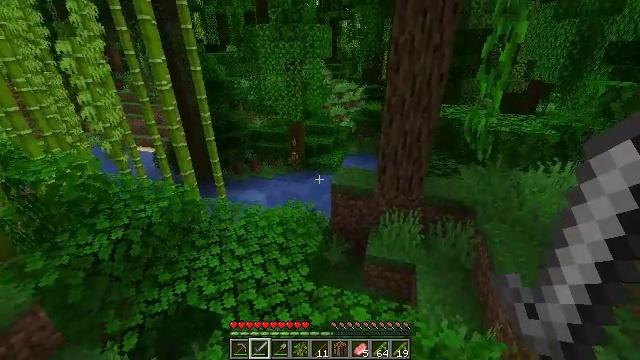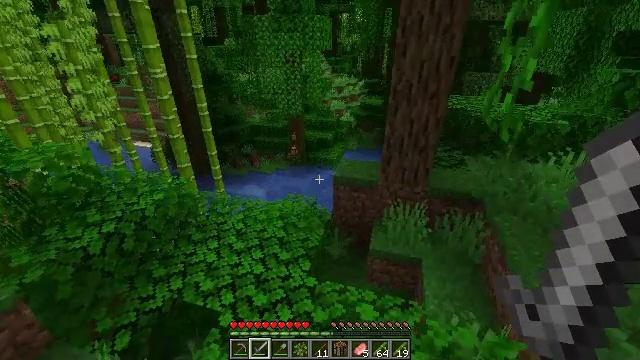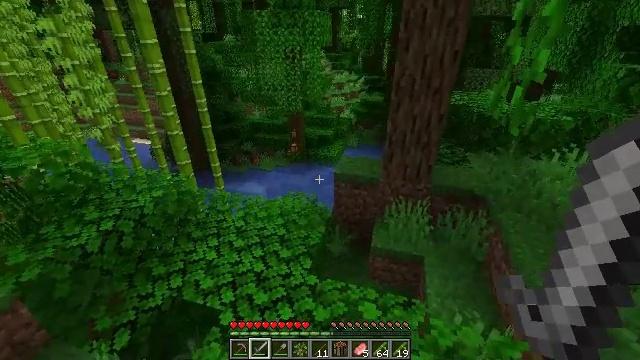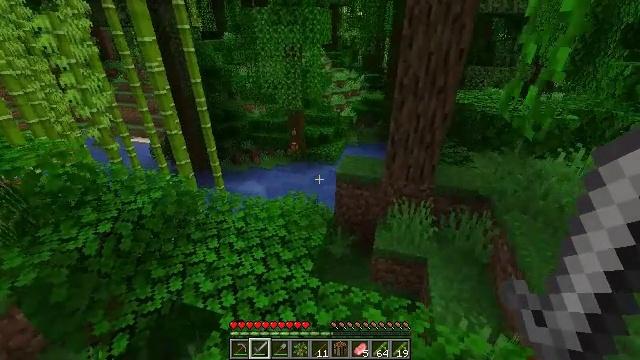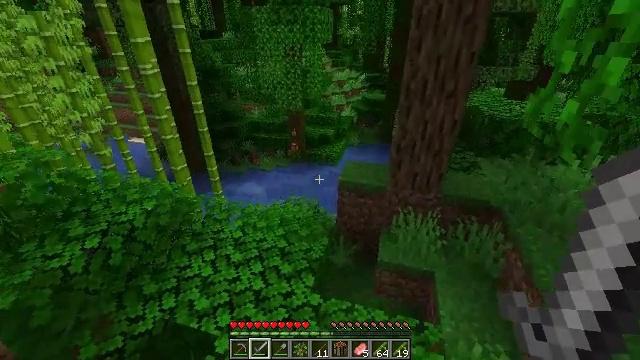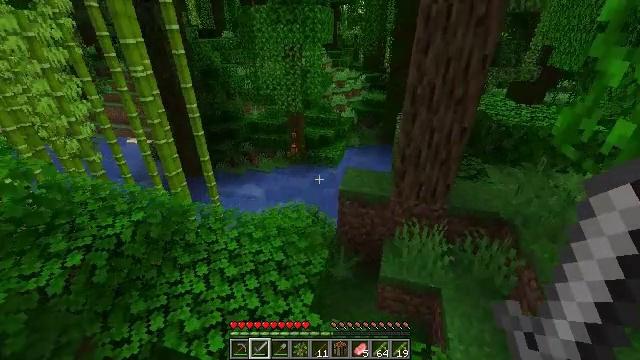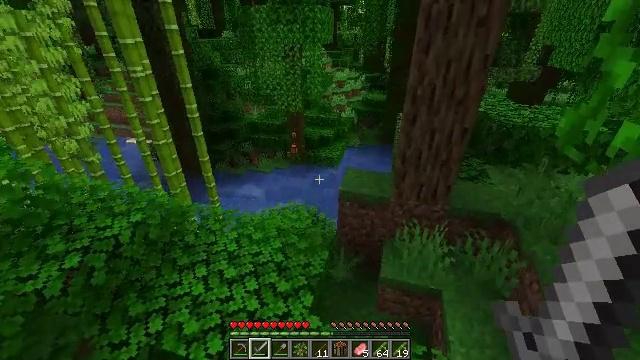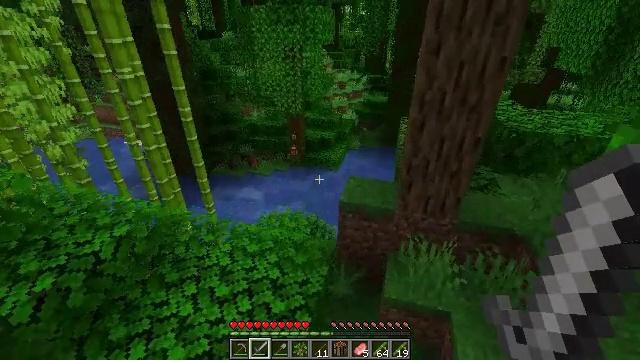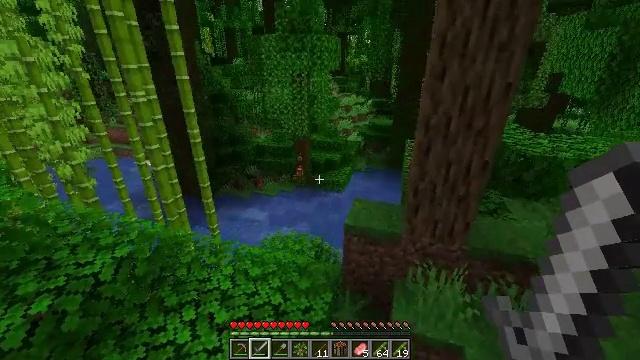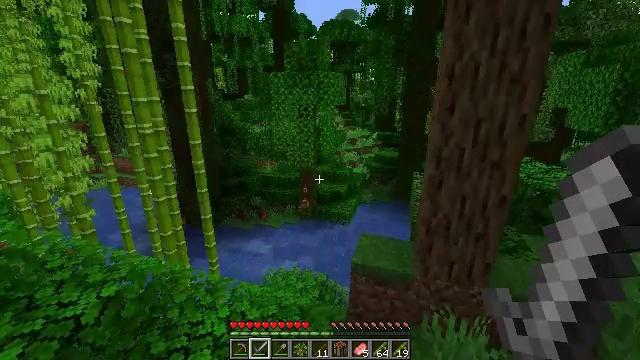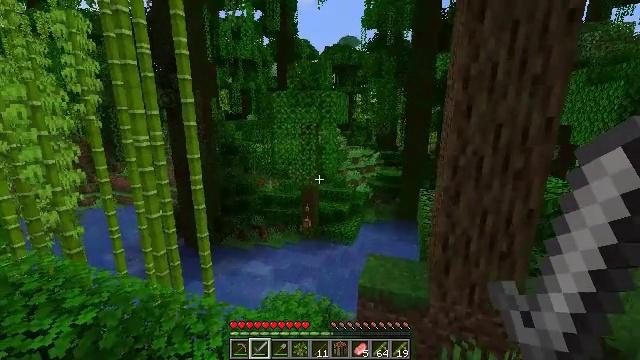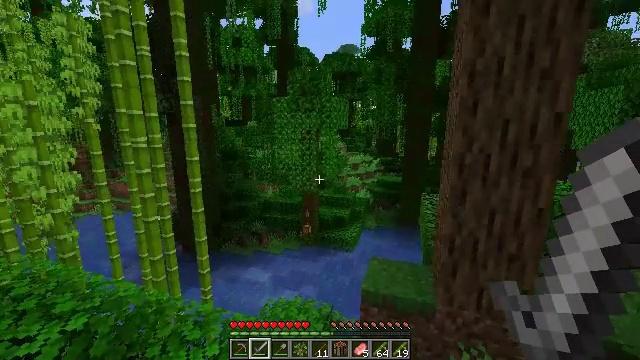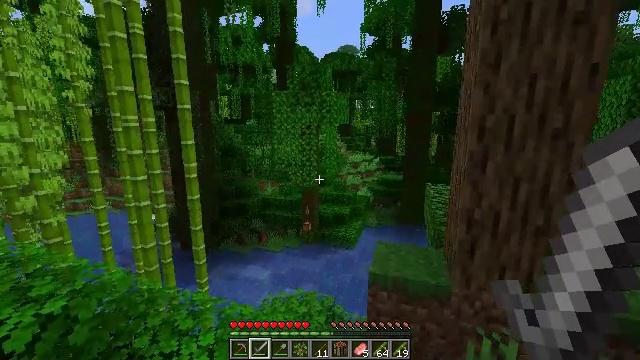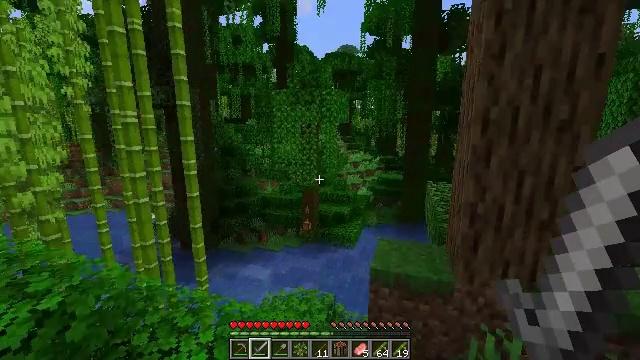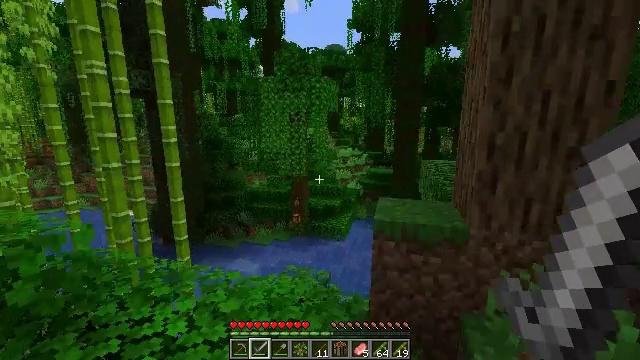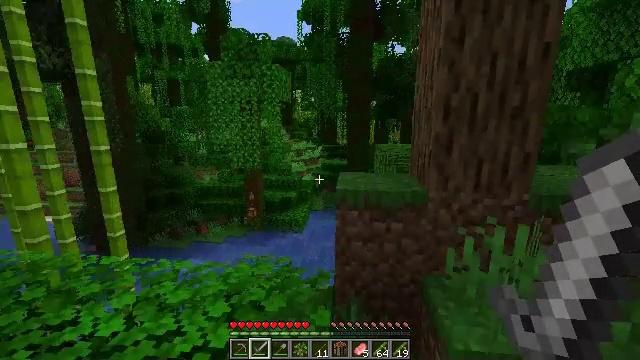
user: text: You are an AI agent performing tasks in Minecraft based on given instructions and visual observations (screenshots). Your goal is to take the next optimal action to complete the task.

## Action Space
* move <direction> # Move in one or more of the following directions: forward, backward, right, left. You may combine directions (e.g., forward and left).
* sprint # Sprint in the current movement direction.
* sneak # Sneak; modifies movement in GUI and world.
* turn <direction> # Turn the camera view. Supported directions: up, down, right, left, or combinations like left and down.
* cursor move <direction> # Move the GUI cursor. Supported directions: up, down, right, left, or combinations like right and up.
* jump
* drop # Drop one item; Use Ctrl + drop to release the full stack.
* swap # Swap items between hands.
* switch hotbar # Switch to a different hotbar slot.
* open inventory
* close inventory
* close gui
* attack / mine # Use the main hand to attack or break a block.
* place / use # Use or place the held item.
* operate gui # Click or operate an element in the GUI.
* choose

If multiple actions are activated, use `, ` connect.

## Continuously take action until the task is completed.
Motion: motion action
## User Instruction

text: Remove and gather vines.
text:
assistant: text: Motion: move forward
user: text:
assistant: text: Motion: move forward
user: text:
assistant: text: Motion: move forward
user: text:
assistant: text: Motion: move forward
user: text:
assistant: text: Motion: move forward
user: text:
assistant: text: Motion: move forward
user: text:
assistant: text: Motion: move forward
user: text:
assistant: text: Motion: move forward, turn left and up
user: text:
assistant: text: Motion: move forward, turn left and up
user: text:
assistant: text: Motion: move forward and move left, turn up
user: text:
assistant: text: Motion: move forward and move left, turn up
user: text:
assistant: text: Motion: move forward and move left
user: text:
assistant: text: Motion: move forward and move left
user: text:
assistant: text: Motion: move forward and move left, turn right
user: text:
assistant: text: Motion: move forward, turn right
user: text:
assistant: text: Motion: move forward, turn right
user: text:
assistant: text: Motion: move forward, turn right
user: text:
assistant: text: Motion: move forward, turn right
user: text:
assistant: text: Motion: move forward
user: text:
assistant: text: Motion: move forward
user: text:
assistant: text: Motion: move forward
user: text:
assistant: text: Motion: move forward
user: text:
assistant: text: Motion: move forward, turn left and down
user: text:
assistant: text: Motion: move forward, turn left and down
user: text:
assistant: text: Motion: move forward, turn left and down, jump
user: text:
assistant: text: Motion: move forward, turn left and down, jump
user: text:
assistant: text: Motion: move forward, turn down, jump
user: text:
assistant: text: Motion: move forward, jump
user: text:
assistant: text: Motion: move forward
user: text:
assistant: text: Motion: move forward